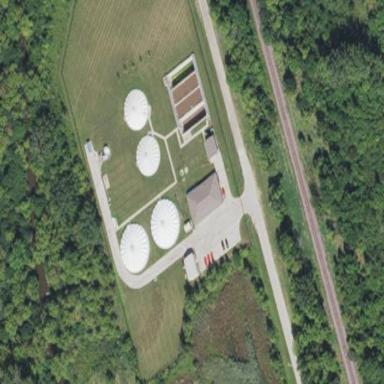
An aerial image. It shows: Wastewater plant protected by fence.